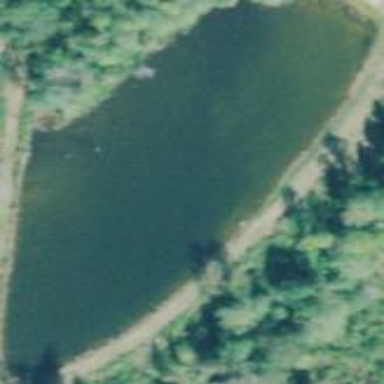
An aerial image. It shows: Peaceful lake or pond in natural setting.